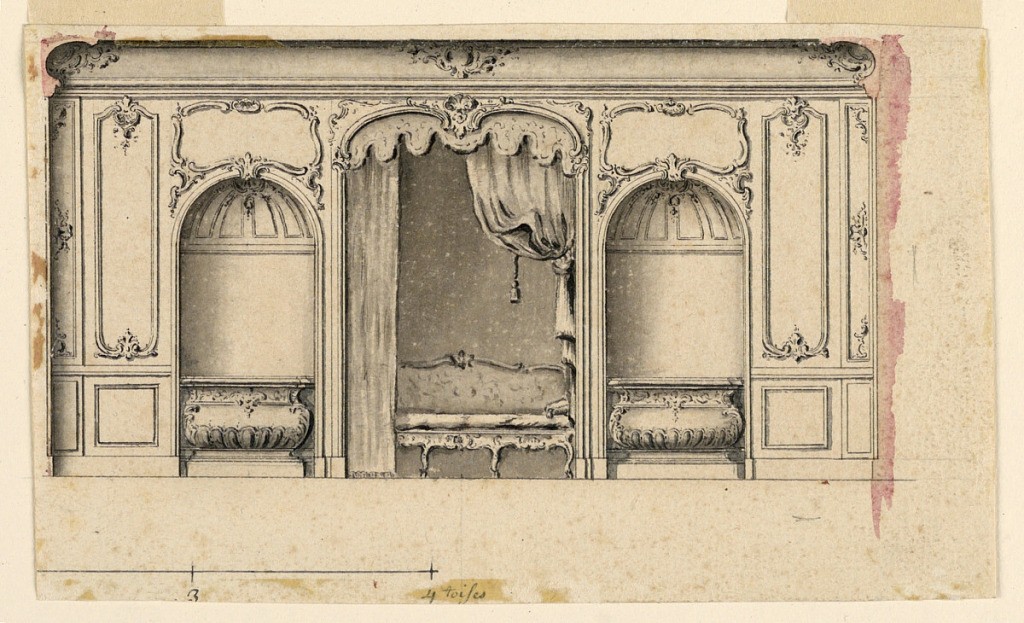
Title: Design for a Salon Wall
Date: ca. 1760
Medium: Pen and ink, brush and watercolor, graphite on paper
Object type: Drawing
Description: An alcove with curtains and a sofa between niches with pedestals.